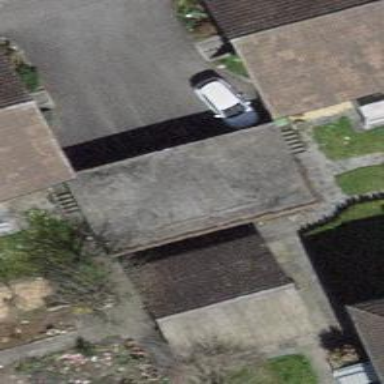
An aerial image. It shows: Garage.